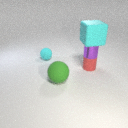
small red rubber cylinder in front of small cyan rubber sphere